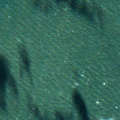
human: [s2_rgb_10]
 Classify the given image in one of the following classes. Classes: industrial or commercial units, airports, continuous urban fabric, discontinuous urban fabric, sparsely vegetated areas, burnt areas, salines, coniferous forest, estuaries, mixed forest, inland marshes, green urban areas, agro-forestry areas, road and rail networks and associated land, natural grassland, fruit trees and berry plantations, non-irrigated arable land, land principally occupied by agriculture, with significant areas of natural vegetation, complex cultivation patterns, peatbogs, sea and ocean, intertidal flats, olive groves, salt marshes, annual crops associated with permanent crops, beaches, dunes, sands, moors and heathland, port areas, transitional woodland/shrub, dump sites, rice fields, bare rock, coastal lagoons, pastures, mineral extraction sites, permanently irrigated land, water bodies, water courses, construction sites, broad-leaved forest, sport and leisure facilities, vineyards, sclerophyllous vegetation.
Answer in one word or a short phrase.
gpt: sea and ocean